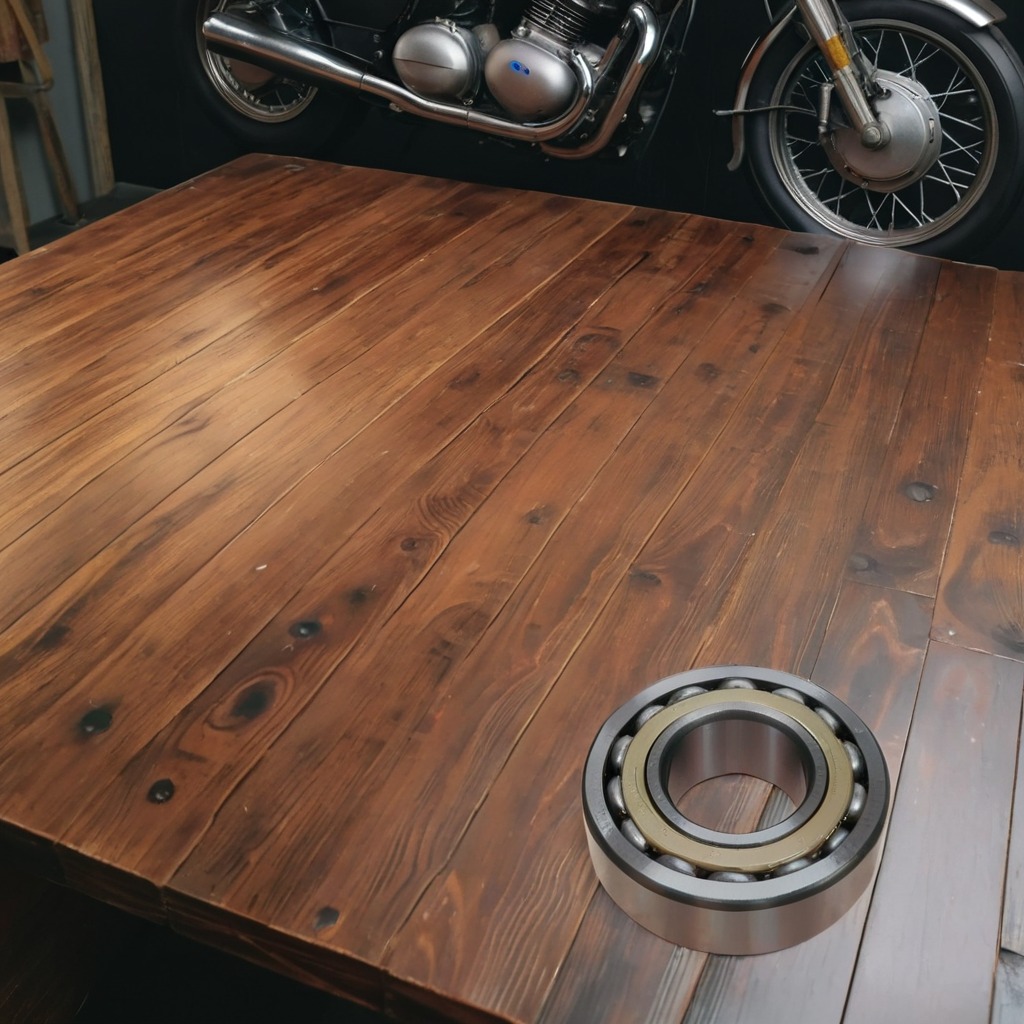
A metal ball bearing is lying on an oil-spilled wooden table in a vintage motorcycle garage.